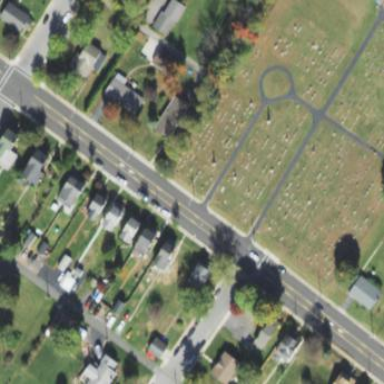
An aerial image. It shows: Cemetery.